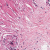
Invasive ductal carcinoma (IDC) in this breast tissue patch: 0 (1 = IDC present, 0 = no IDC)